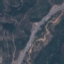
Land use / land cover: Highway